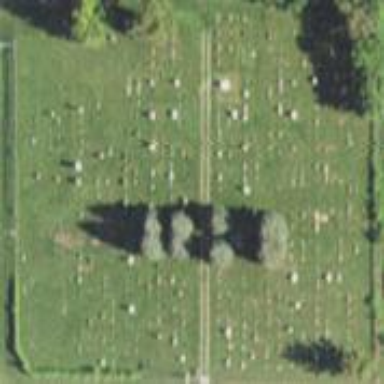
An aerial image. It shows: Cemetery.